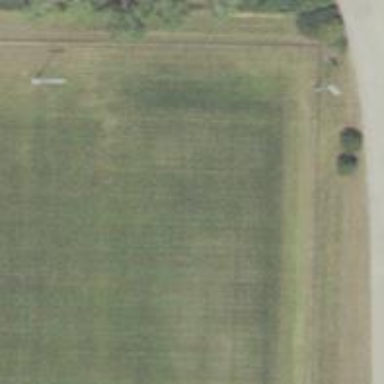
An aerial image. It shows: Soccer pitch for leisureland activities.